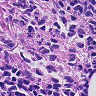
Metastatic tissue present: no